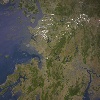
Label: land